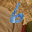
Label: 6